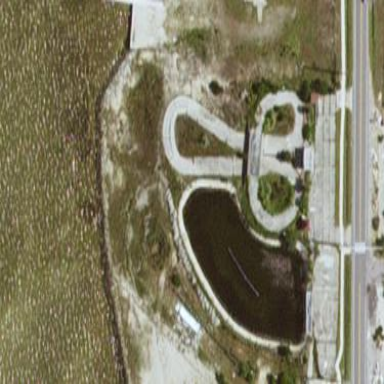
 where the surface is covered with water."